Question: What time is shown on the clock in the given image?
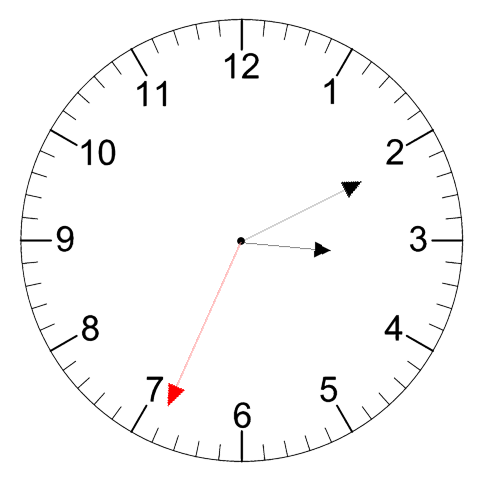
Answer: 03:10:34